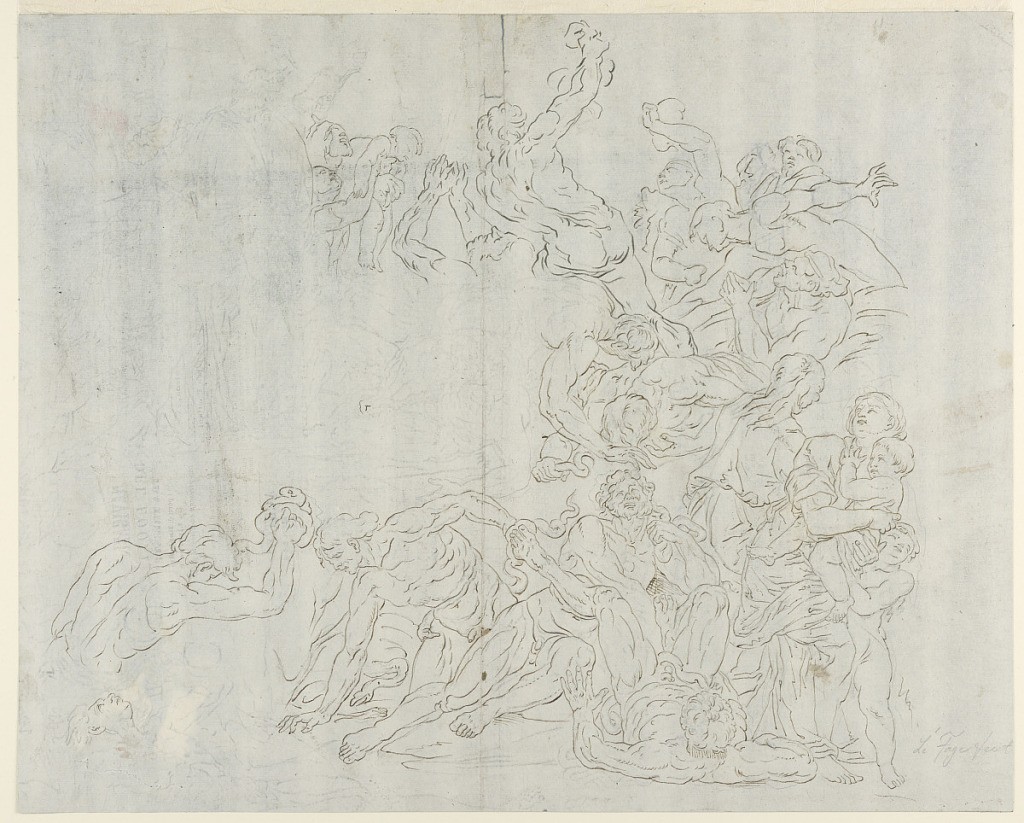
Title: Figures Attacked by Serpents
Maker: Raymond Lafage, French, 1656–1684
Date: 1800–25
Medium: Pen and brown ink, black chalk on paper
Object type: Drawing
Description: A group of mostly male nude figures is shown being attacked by serpents. Their bodies are contorted, suggesting that they are writhing in pain. A robed  woman stands on the left and holds an infant, while a young child clings to her body. The upper left section of the drawing has been left unfinished.